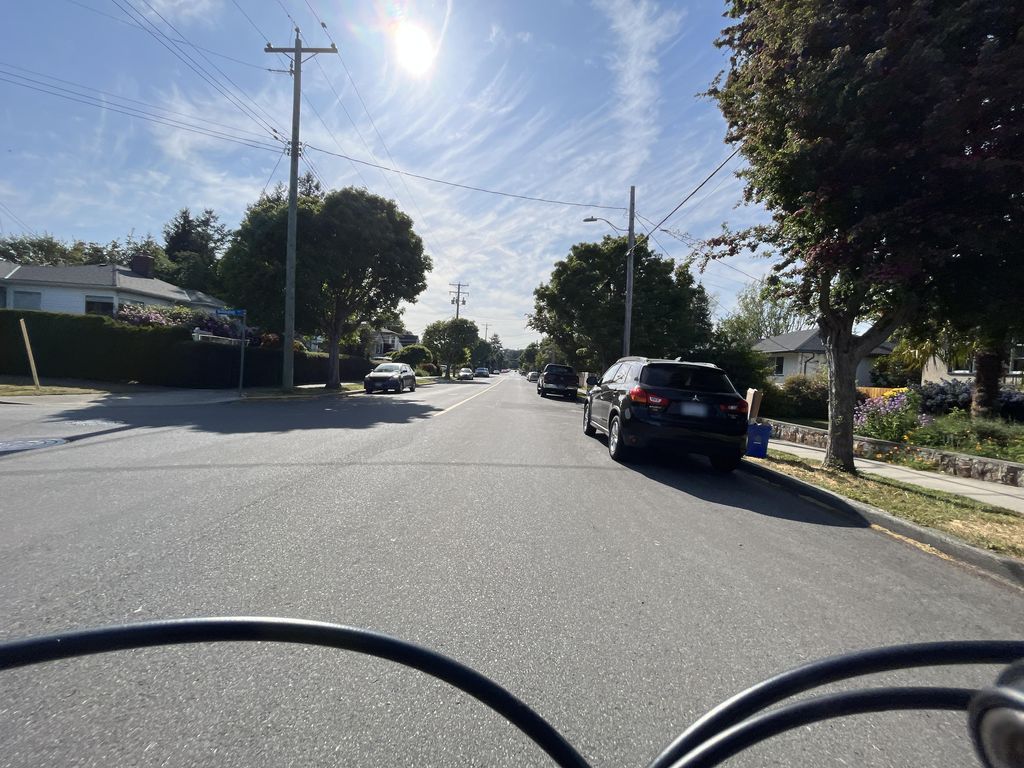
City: victoria